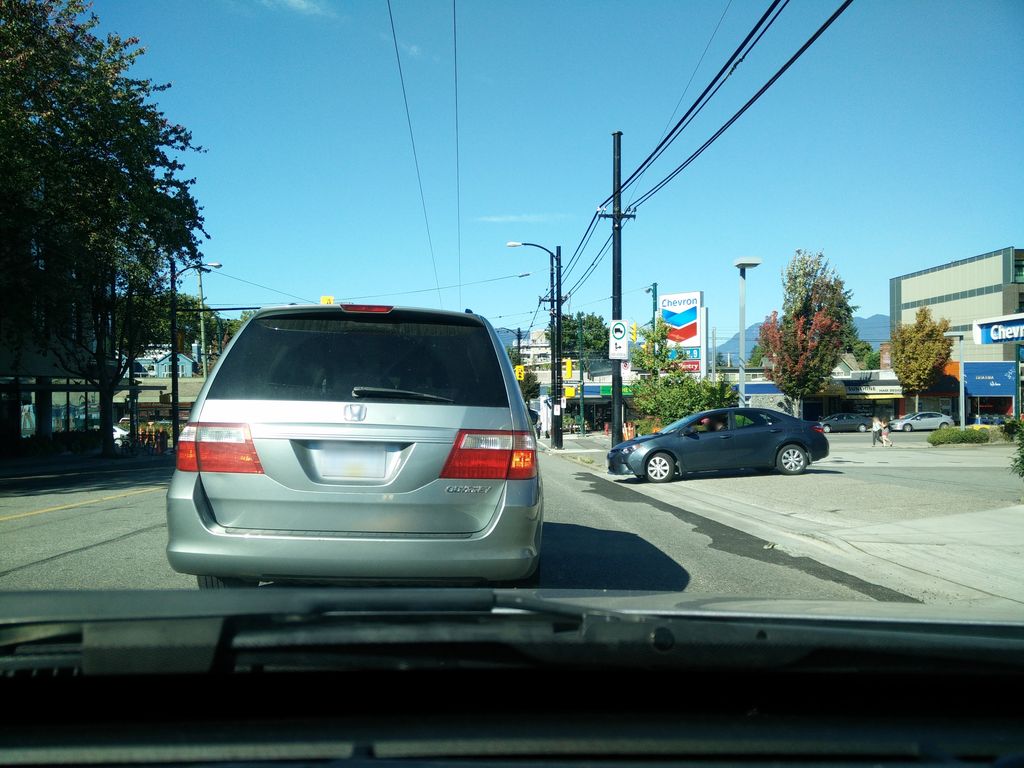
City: vancouver